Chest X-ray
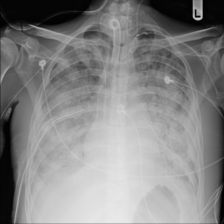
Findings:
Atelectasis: negative
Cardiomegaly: negative
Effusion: negative
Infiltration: positive
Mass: positive
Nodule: negative
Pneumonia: negative
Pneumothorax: positive
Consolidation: negative
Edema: negative
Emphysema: negative
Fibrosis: negative
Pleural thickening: negative
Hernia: negative